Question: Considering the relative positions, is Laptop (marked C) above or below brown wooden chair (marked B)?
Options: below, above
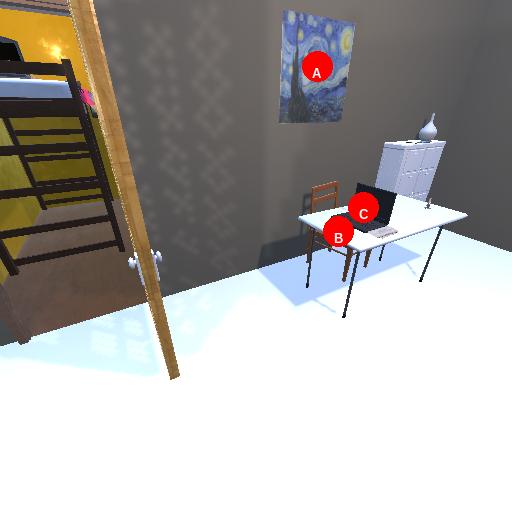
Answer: below